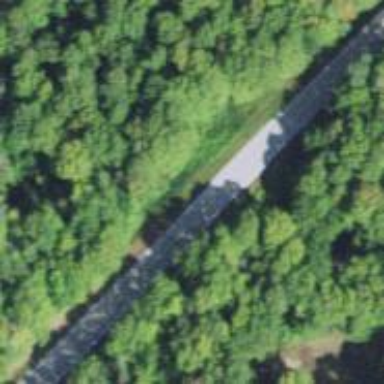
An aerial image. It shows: Primary road with asphalt surface.